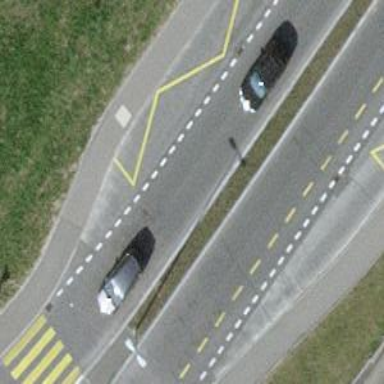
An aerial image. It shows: Bus stop equipped with public transport stop position.